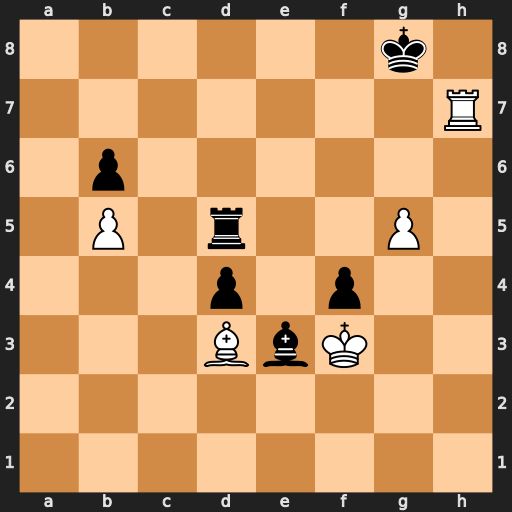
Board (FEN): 6k1/7R/1p6/1P1r2P1/3p1p2/3BbK2/8/8
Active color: w
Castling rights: -
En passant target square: -
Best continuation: g6 Rg5 Bc4+ Kf8 Rf7+